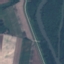
Label: River